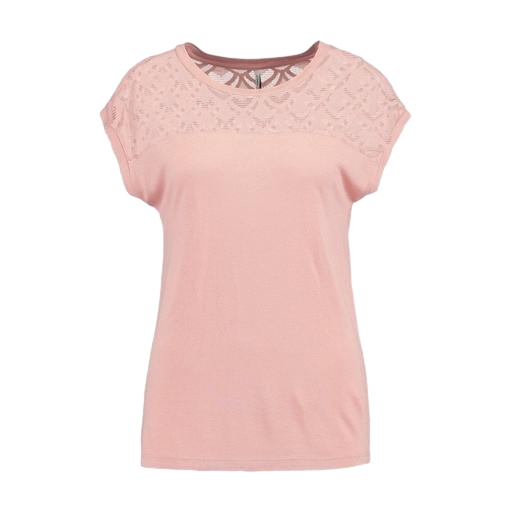
short-sleeve top only macy, lace-yoke t-shirt, pink lace-accented top, white background